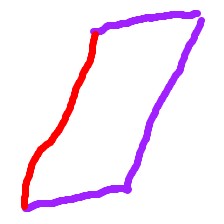
Shape: parallelogram